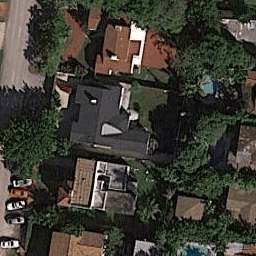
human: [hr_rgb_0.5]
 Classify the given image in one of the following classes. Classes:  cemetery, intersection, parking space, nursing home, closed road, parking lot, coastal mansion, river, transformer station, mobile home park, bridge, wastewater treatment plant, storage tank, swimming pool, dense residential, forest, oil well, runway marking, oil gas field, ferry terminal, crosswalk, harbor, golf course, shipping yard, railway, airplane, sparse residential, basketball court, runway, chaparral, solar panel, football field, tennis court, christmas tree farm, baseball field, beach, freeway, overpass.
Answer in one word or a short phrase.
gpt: coastal mansion